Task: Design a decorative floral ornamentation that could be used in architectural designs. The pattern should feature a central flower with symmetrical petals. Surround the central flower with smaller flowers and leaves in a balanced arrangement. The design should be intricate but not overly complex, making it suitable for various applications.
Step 694:
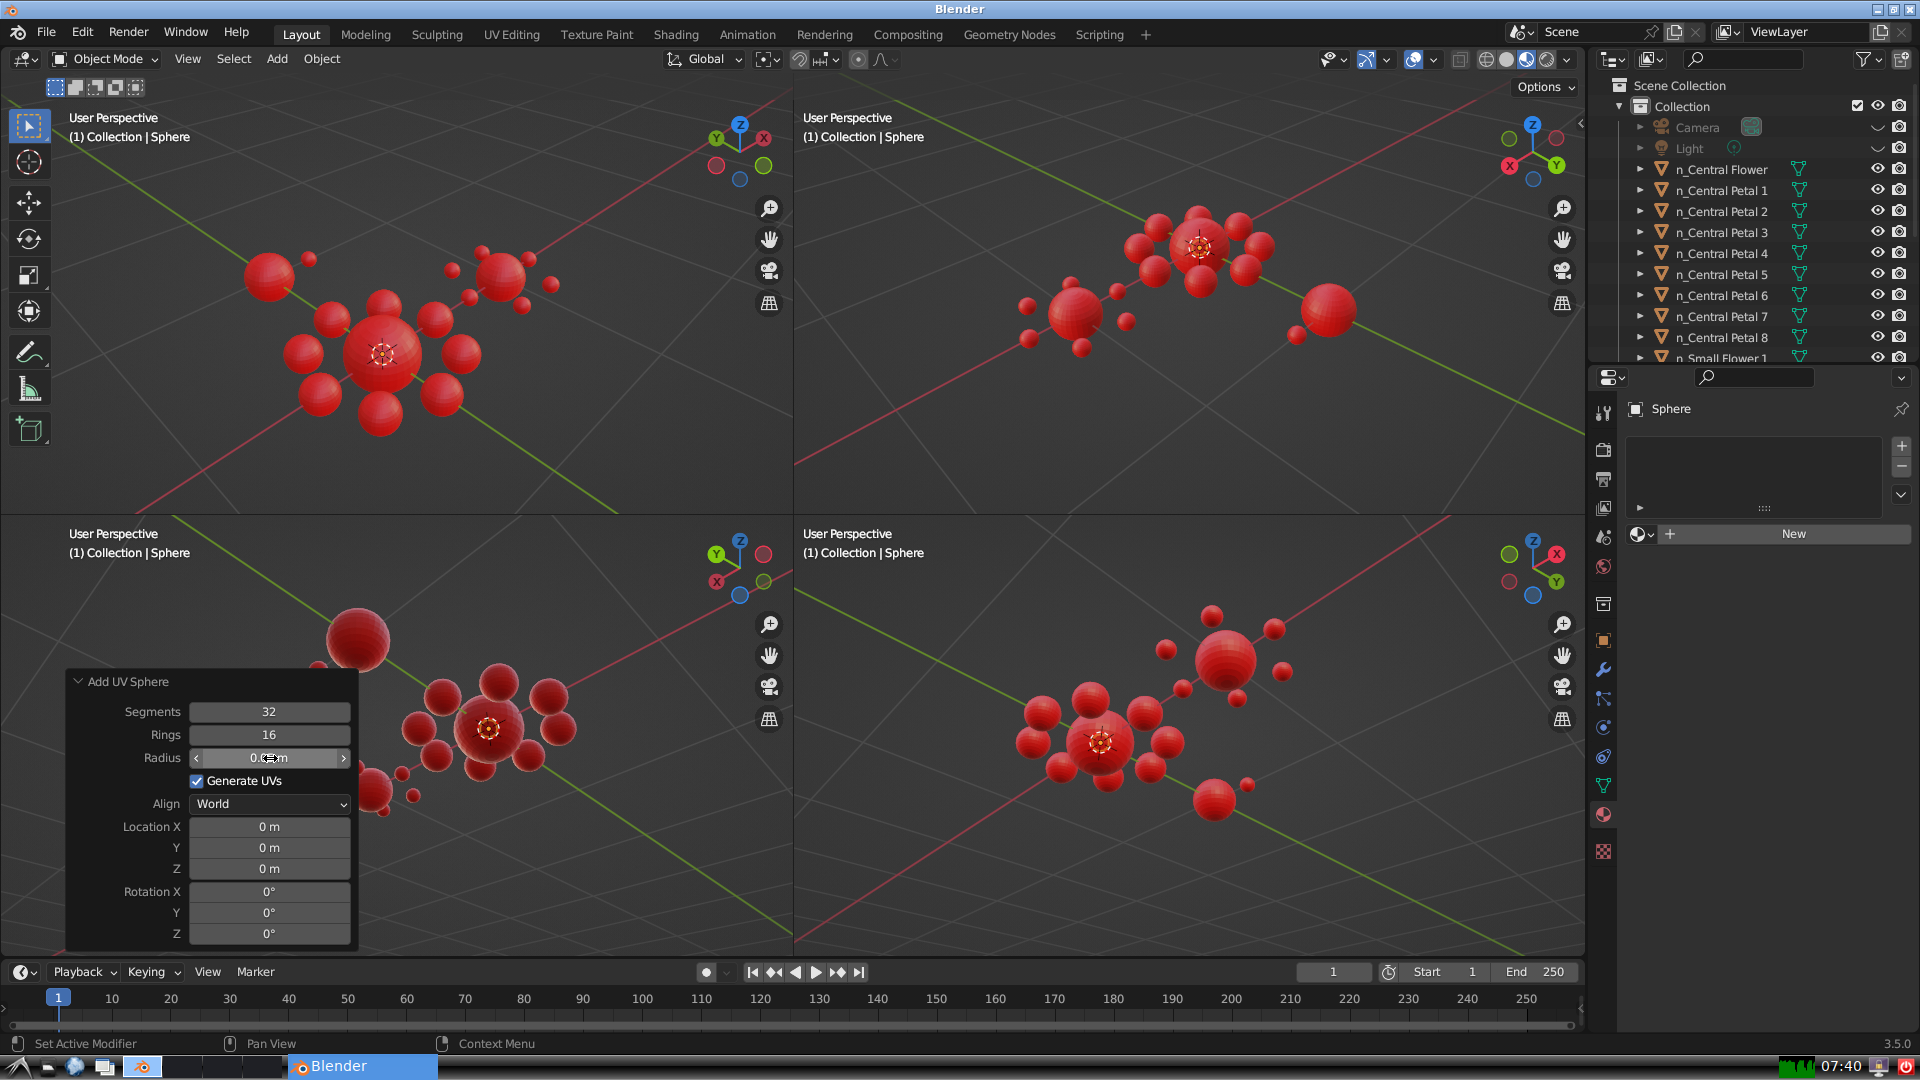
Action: click: no